Question: I'm trying to create a page that requires buttons/tags similar to following image using html:

I'm not sure what these buttons are called. Ultimately I want to create them dynamically since what buttons need to be created are different from different users.
Any suggestions are greatly appreciated. Thanks.
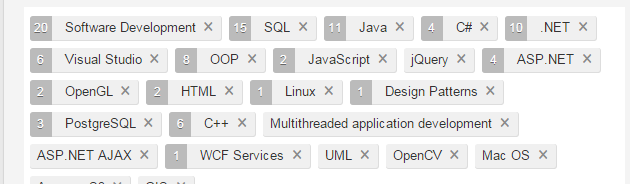
Answer: You can implement such functionality using jQuery or core javascript.
You can use this jquery readymade plugin
Demo - <URL>
GitHub Link : <URL>